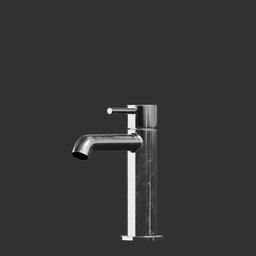
Label: appliances